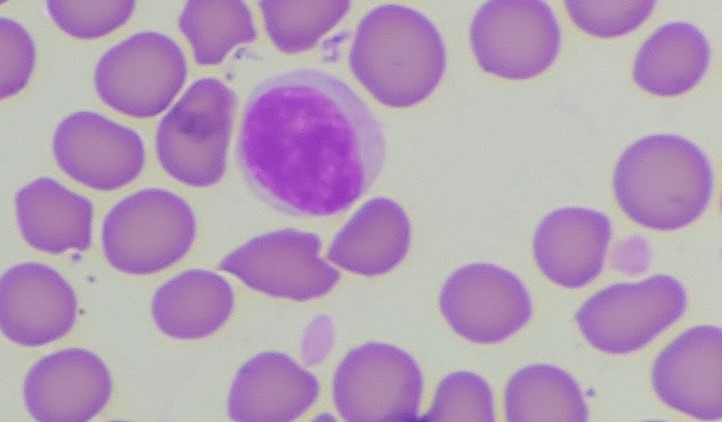
White blood cell type: Lymphocyte